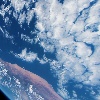
Label: cloud